Question:
What is the easiest way to rectify my failing inspection? There is no option in intellij (that I can find) to allow character classes inside a character range.
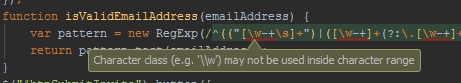
Answer: If you want to allow a literal hyphen '-' in a character class, you need to put it immediately after the opening '<URL>, else it's deemed to signify a range.
And note also this comment by @IanMackinnon on <URL> bracket.
I therefore think the section of your regex that currently reads as '[\w-+\s]' should be re-written as '[\-\w+\s]').
And the subsequent '[\w-+]' as '[\-\w+]', etc...